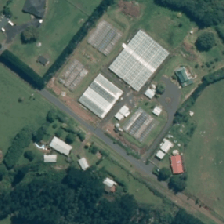
Land cover: shortrotation_cropland